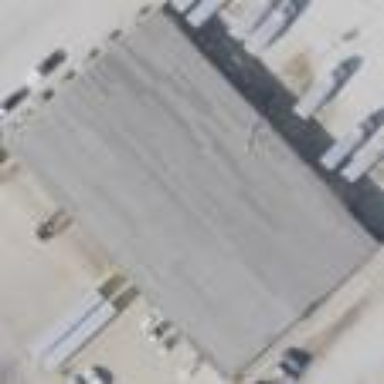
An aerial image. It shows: Warehouse building.